Field crop: maize
Growth stage: 2
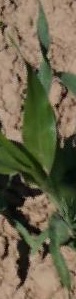
Species: maize